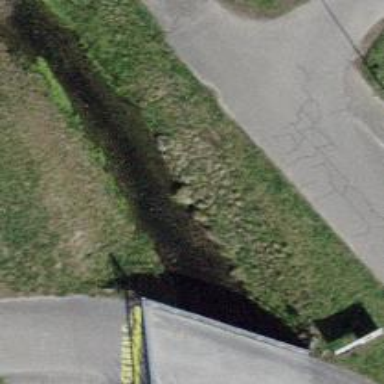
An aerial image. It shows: Drain that serves as waterway.